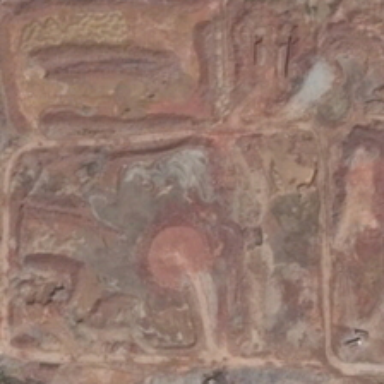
The bareland is on the side of the land .